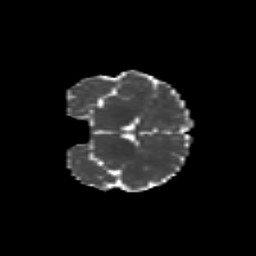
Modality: MD
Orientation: coronal
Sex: male
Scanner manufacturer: siemens
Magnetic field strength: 3 T
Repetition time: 5 s
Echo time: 0.071 s